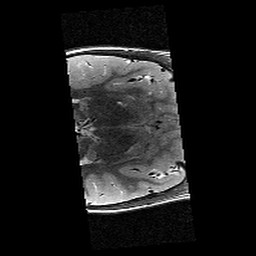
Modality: T2w
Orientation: axial
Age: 12
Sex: female
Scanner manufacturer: siemens
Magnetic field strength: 3 T
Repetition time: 9.23 s
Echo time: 0.067 s